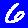
Digit: 6